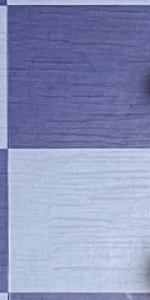
Label: Empty